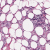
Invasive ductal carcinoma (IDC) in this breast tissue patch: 0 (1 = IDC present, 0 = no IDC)